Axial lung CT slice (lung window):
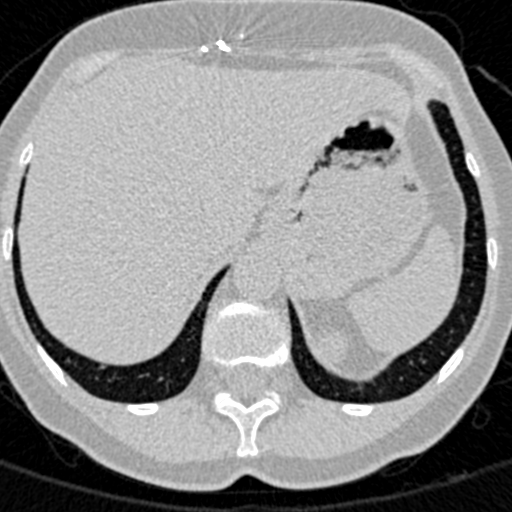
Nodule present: no